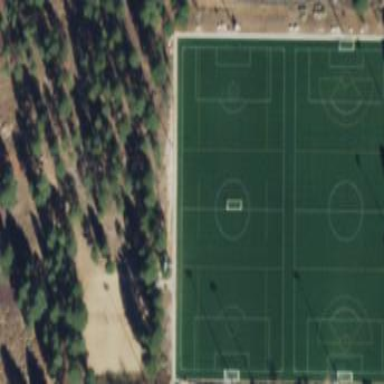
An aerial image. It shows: Soccer pitch for outdoor sports and leisure activities.